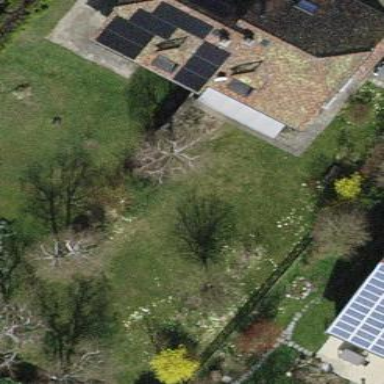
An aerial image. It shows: Simple house.